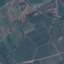
Label: PermanentCrop